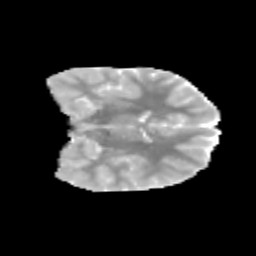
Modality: MD
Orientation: coronal
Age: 13
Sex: male
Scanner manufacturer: siemens
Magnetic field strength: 3 T
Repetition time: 3.8 s
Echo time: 0.07 s